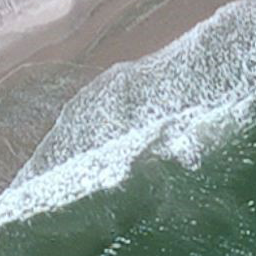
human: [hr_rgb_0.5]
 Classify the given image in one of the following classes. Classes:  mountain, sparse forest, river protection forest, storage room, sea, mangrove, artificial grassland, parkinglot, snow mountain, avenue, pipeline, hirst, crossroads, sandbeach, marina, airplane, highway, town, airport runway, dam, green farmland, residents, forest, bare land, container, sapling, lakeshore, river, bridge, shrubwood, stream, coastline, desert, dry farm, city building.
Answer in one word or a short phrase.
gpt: coastline